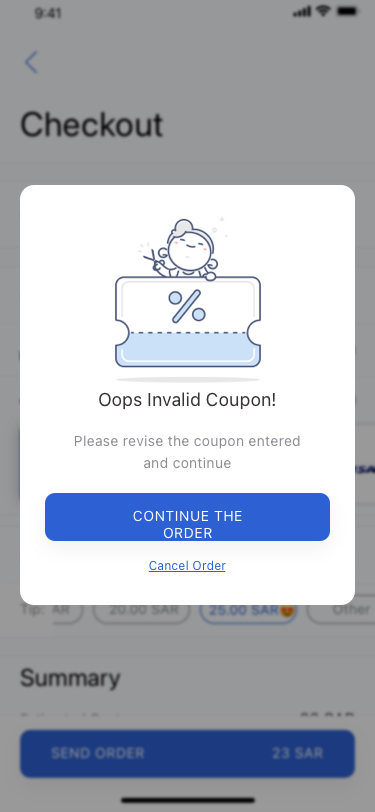
Text in this UI design:
Address :
Building 23, Apartment 4,
5952.Al Hareeg 16391, Riyadh
Payment Method :
Credit Card
Cash
Credit Card
+ Add new card
99** **** **** **55 Mostafa Metwally Ibrahim
06/23
Enter Coupon :
15.00 SAR
20.00 SAR
25.00 SAR😍
Other
Tip:
FREE25
Estimated Cost:
23 SAR
Delivery Cost:
15 SAR
Tip:
0 SAR
Coupon:
10 SAR
Summary
SEND ORDER
23 SAR
Checkout
Cancel Order
Oops Invalid Coupon!
Please revise the coupon entered
and continue
Continue the order